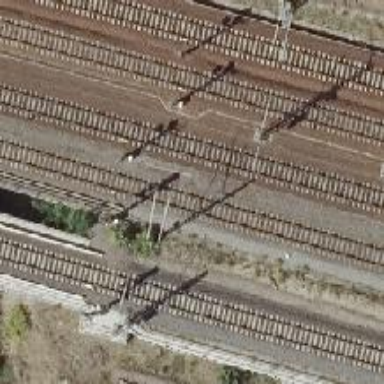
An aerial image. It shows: Railway track with contact lines for electrification.